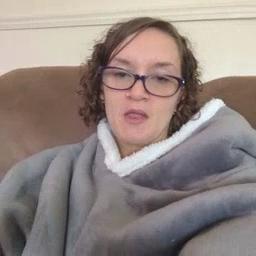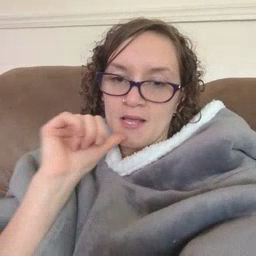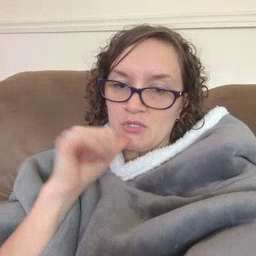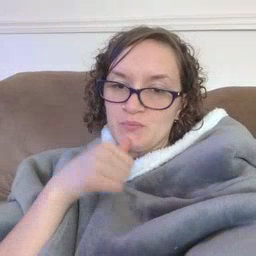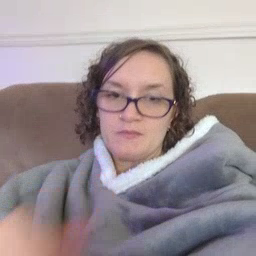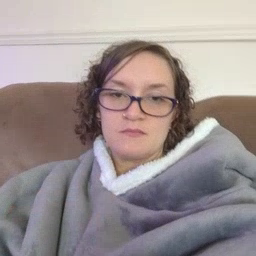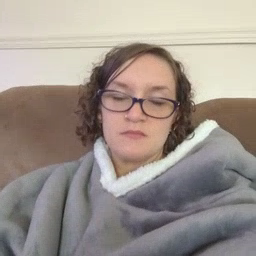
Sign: owie